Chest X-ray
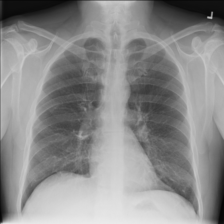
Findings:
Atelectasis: negative
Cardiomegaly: negative
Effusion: negative
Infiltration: positive
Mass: negative
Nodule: negative
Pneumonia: negative
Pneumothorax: negative
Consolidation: negative
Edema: negative
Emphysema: negative
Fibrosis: negative
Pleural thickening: negative
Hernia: negative